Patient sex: F
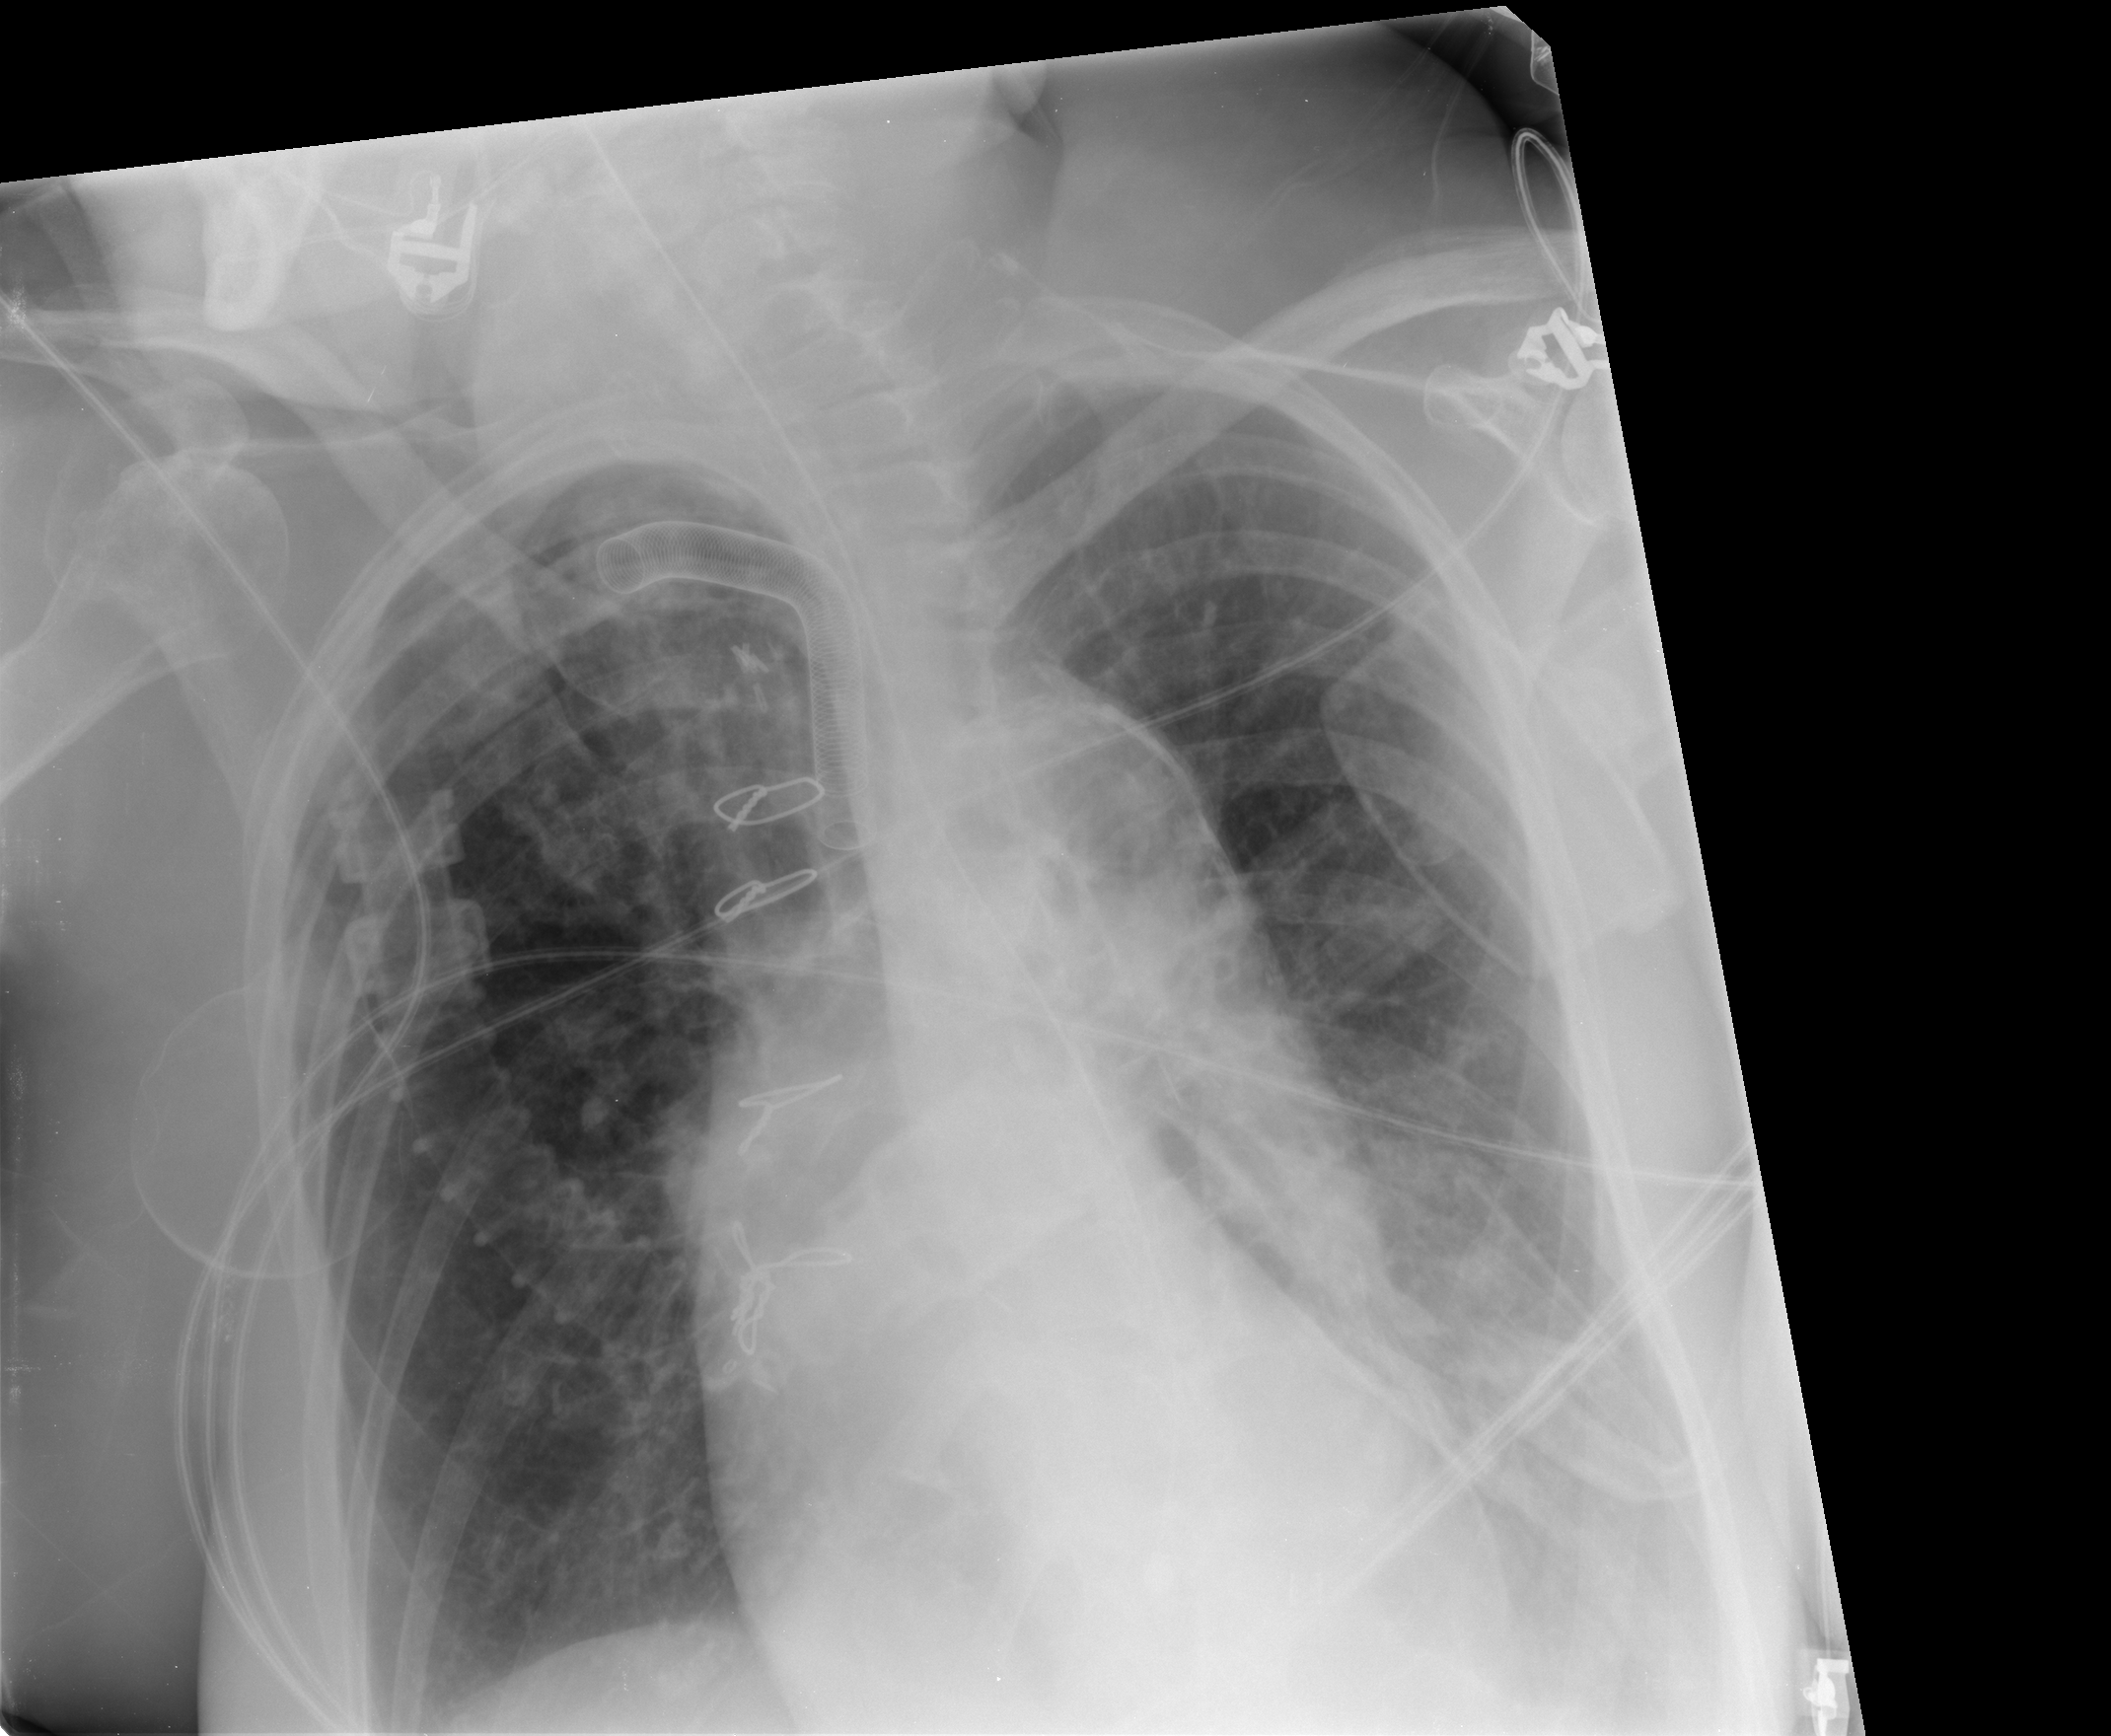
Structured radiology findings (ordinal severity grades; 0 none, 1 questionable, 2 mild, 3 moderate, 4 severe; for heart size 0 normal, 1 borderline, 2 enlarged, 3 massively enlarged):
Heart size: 0
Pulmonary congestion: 2
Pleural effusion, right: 1
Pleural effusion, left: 2
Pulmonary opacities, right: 2
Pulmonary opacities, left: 2
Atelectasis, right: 2
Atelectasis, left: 3